Question: I'm trying to create 3D plots in Matlab, and I have practically no experience. I'd really like to plot the figure described by these equations:
'''
x = cos(u)*(2 + cos(v))
y = sin(u)*(2 + cos(v))
z = x^2 - y^2 + 2*x*y*tan^2(v)
-pi <= u <= pi, -pi <= v <= pi
'''
Which plot originally should be like this
<URL>
<URL>
I've tried my best and came up with:
'''
% volume data
u = linspace(-pi,pi,40);
v = linspace(-pi,pi,40);
[u, v] = meshgrid(u, v);
X =cos(u).*(2 + cos(v));
Y =sin(u).*(2 + cos(v));
Z =(X.^2)-(Y.^2)+(X.*Y.*2.*((tan(v)).^2));
surf(X,Y,Z,'FaceColor','none','EdgeColor','interp')
%shaded surface
colormap(jet)
camlight right
'''
I get the following:

What's wrong?
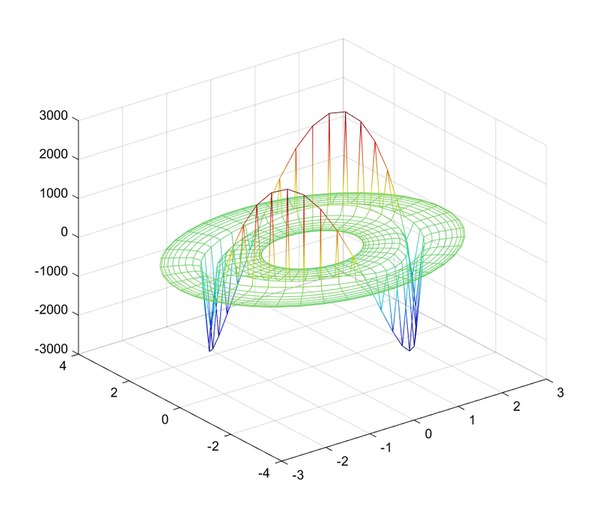
Answer: There's actually nothing wrong with your graph. The reason why you see the graph like that is because the 'z' axis is too large. The 'z' values that actually define most of its shape are orders of magnitude smaller than the highest values seen in that graph... in the order of thousands. The reason why is because when the values of 'u' and 'v' are '+/- pi/2', 'tan' is undefined, which is why the heights are so high as you gravitate towards these angles.
One suggestion I have is to clip the 'z' values if they get too large. Set some sort of threshold on the 'z' values and clip them. Something like 100 for high positive values and -100 for large negative values. Also, adjust the viewing angle for a better view, and I would also recommend increasing the number of points so that the shading is better interpolated... something like 1000. For an even glossier effect, try changing the 'FaceColor' attribute to 'interp' rather than 'none'.
As such:
'''
u = linspace(-pi,pi,1000); %// Define 1000 points per dimension
v = linspace(-pi,pi,1000);
[u, v] = meshgrid(u, v);
X =cos(u).*(2 + cos(v));
Y =sin(u).*(2 + cos(v));
Z =(X.^2)-(Y.^2)+(2*X.*Y.*(tan(v).^2));
Z(Z <= -100) = -100; %// Enforce threshold
Z(Z >= 100) = 100;
surf(X,Y,Z,'FaceColor','interp','EdgeColor','interp')
%shaded surface
colormap(jet)
view(30,50); %// Change viewing angle
camlight right
'''
I get this: